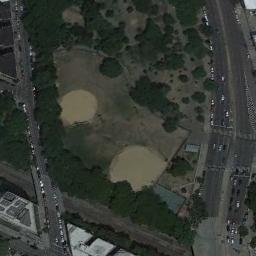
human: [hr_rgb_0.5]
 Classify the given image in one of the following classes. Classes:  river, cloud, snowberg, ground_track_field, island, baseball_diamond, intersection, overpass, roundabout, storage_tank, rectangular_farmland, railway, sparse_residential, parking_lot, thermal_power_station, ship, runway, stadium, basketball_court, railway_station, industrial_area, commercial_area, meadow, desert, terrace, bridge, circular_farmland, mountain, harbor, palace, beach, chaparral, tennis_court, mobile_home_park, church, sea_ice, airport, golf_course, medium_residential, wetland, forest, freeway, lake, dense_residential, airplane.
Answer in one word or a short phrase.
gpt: baseball_diamond